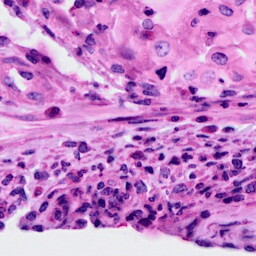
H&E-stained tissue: Cervix